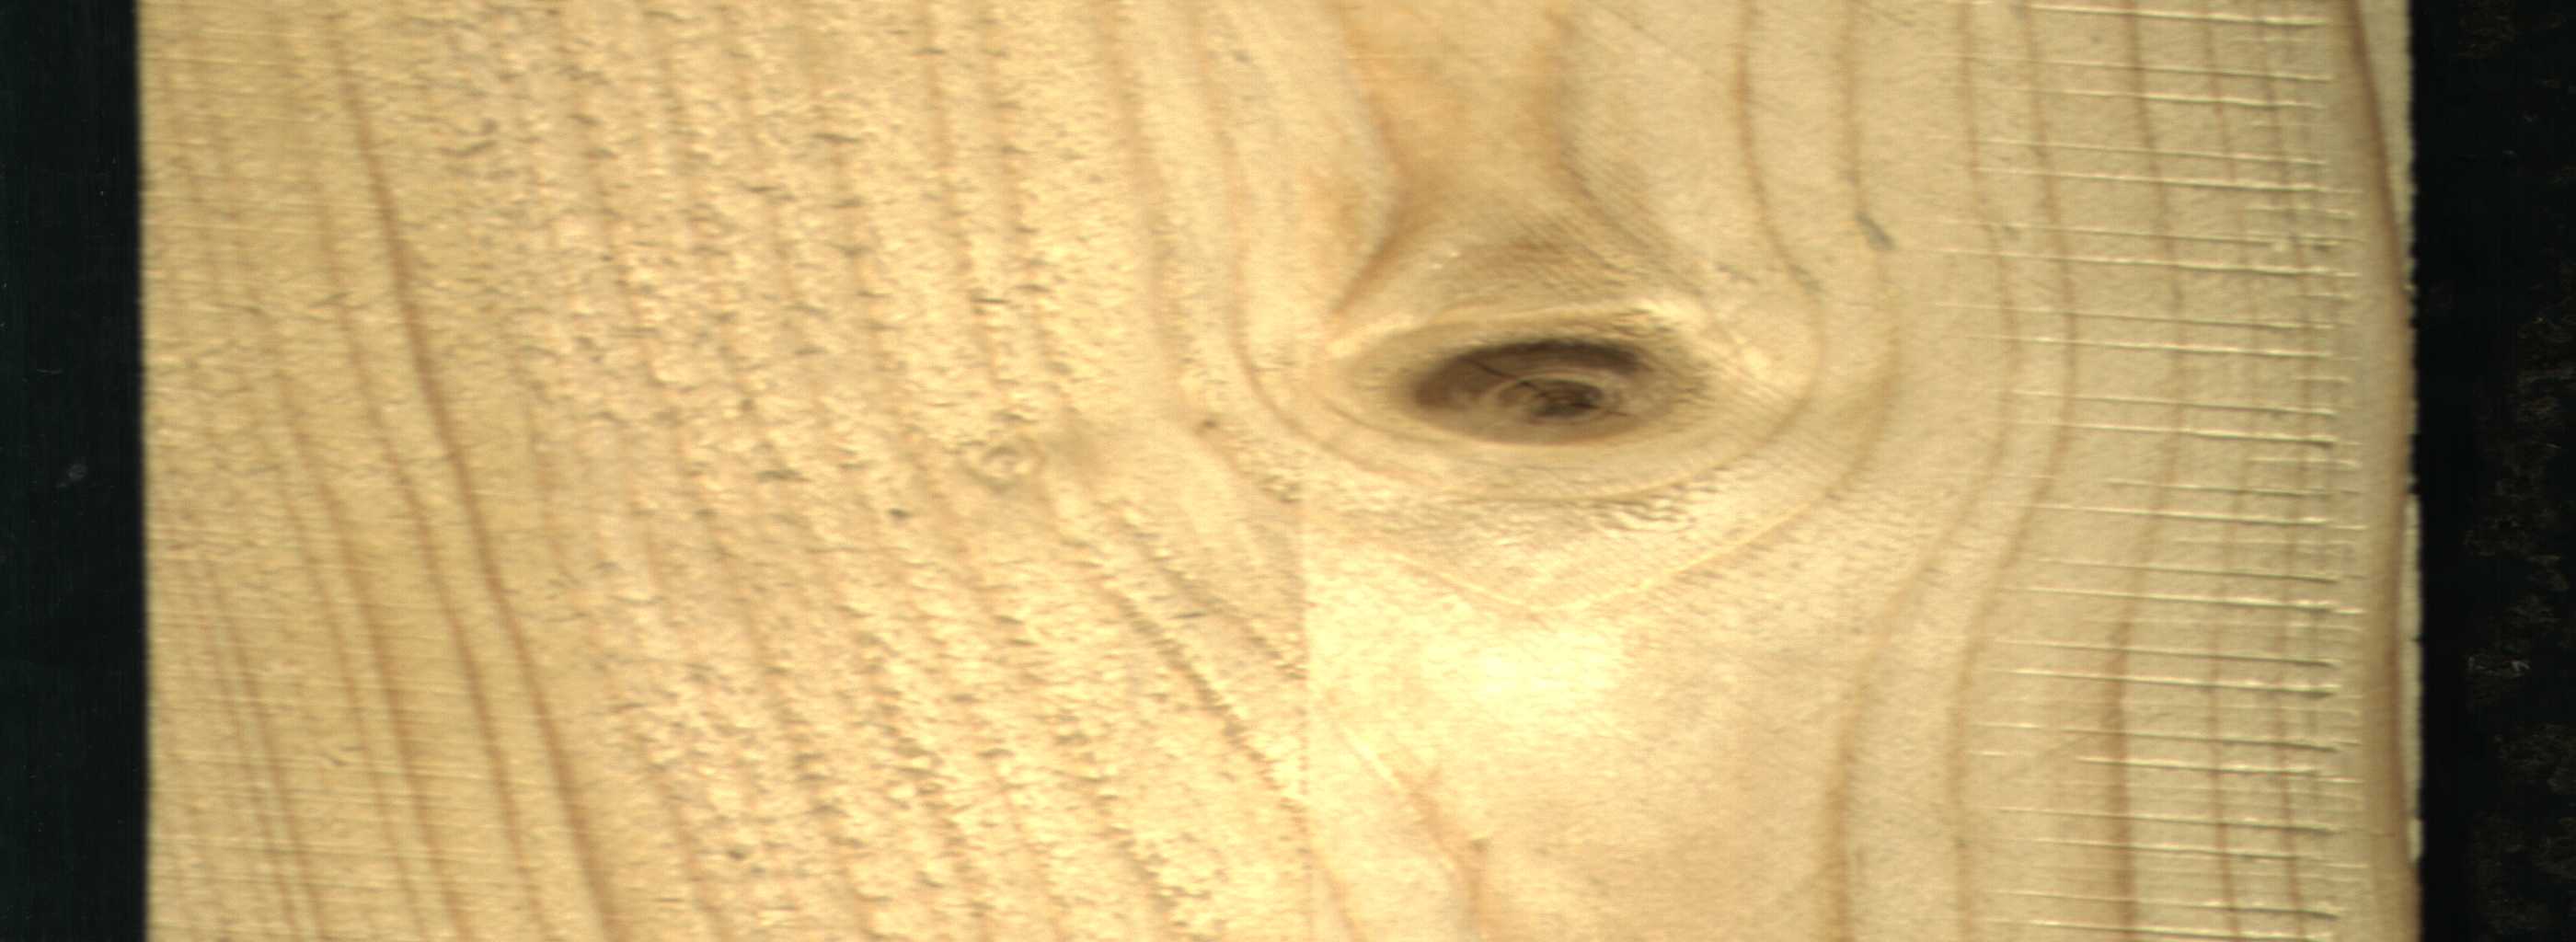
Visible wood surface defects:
knot_with_crack